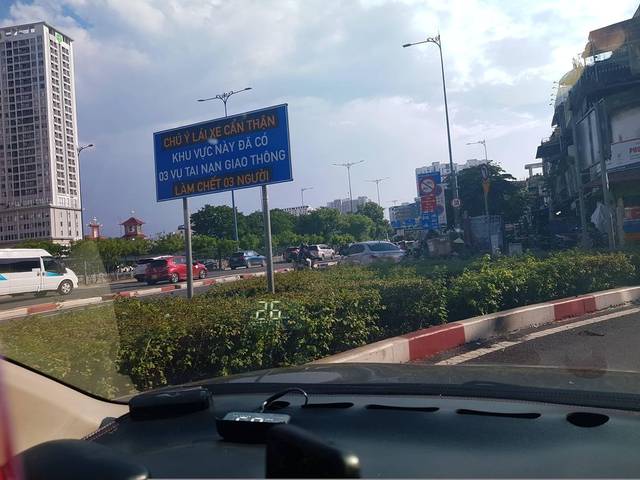
Region: Vietnam
Coordinates: 10.765, 106.699